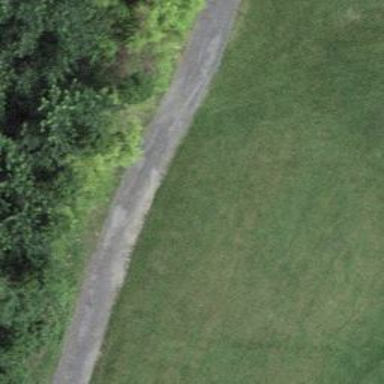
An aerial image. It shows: Designated golf cart path that is track with grade 2 surface.